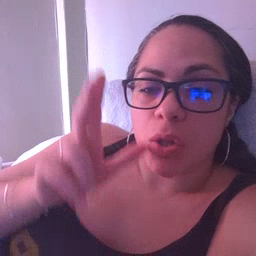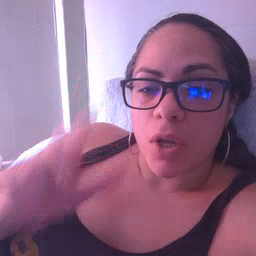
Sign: underwear